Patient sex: M
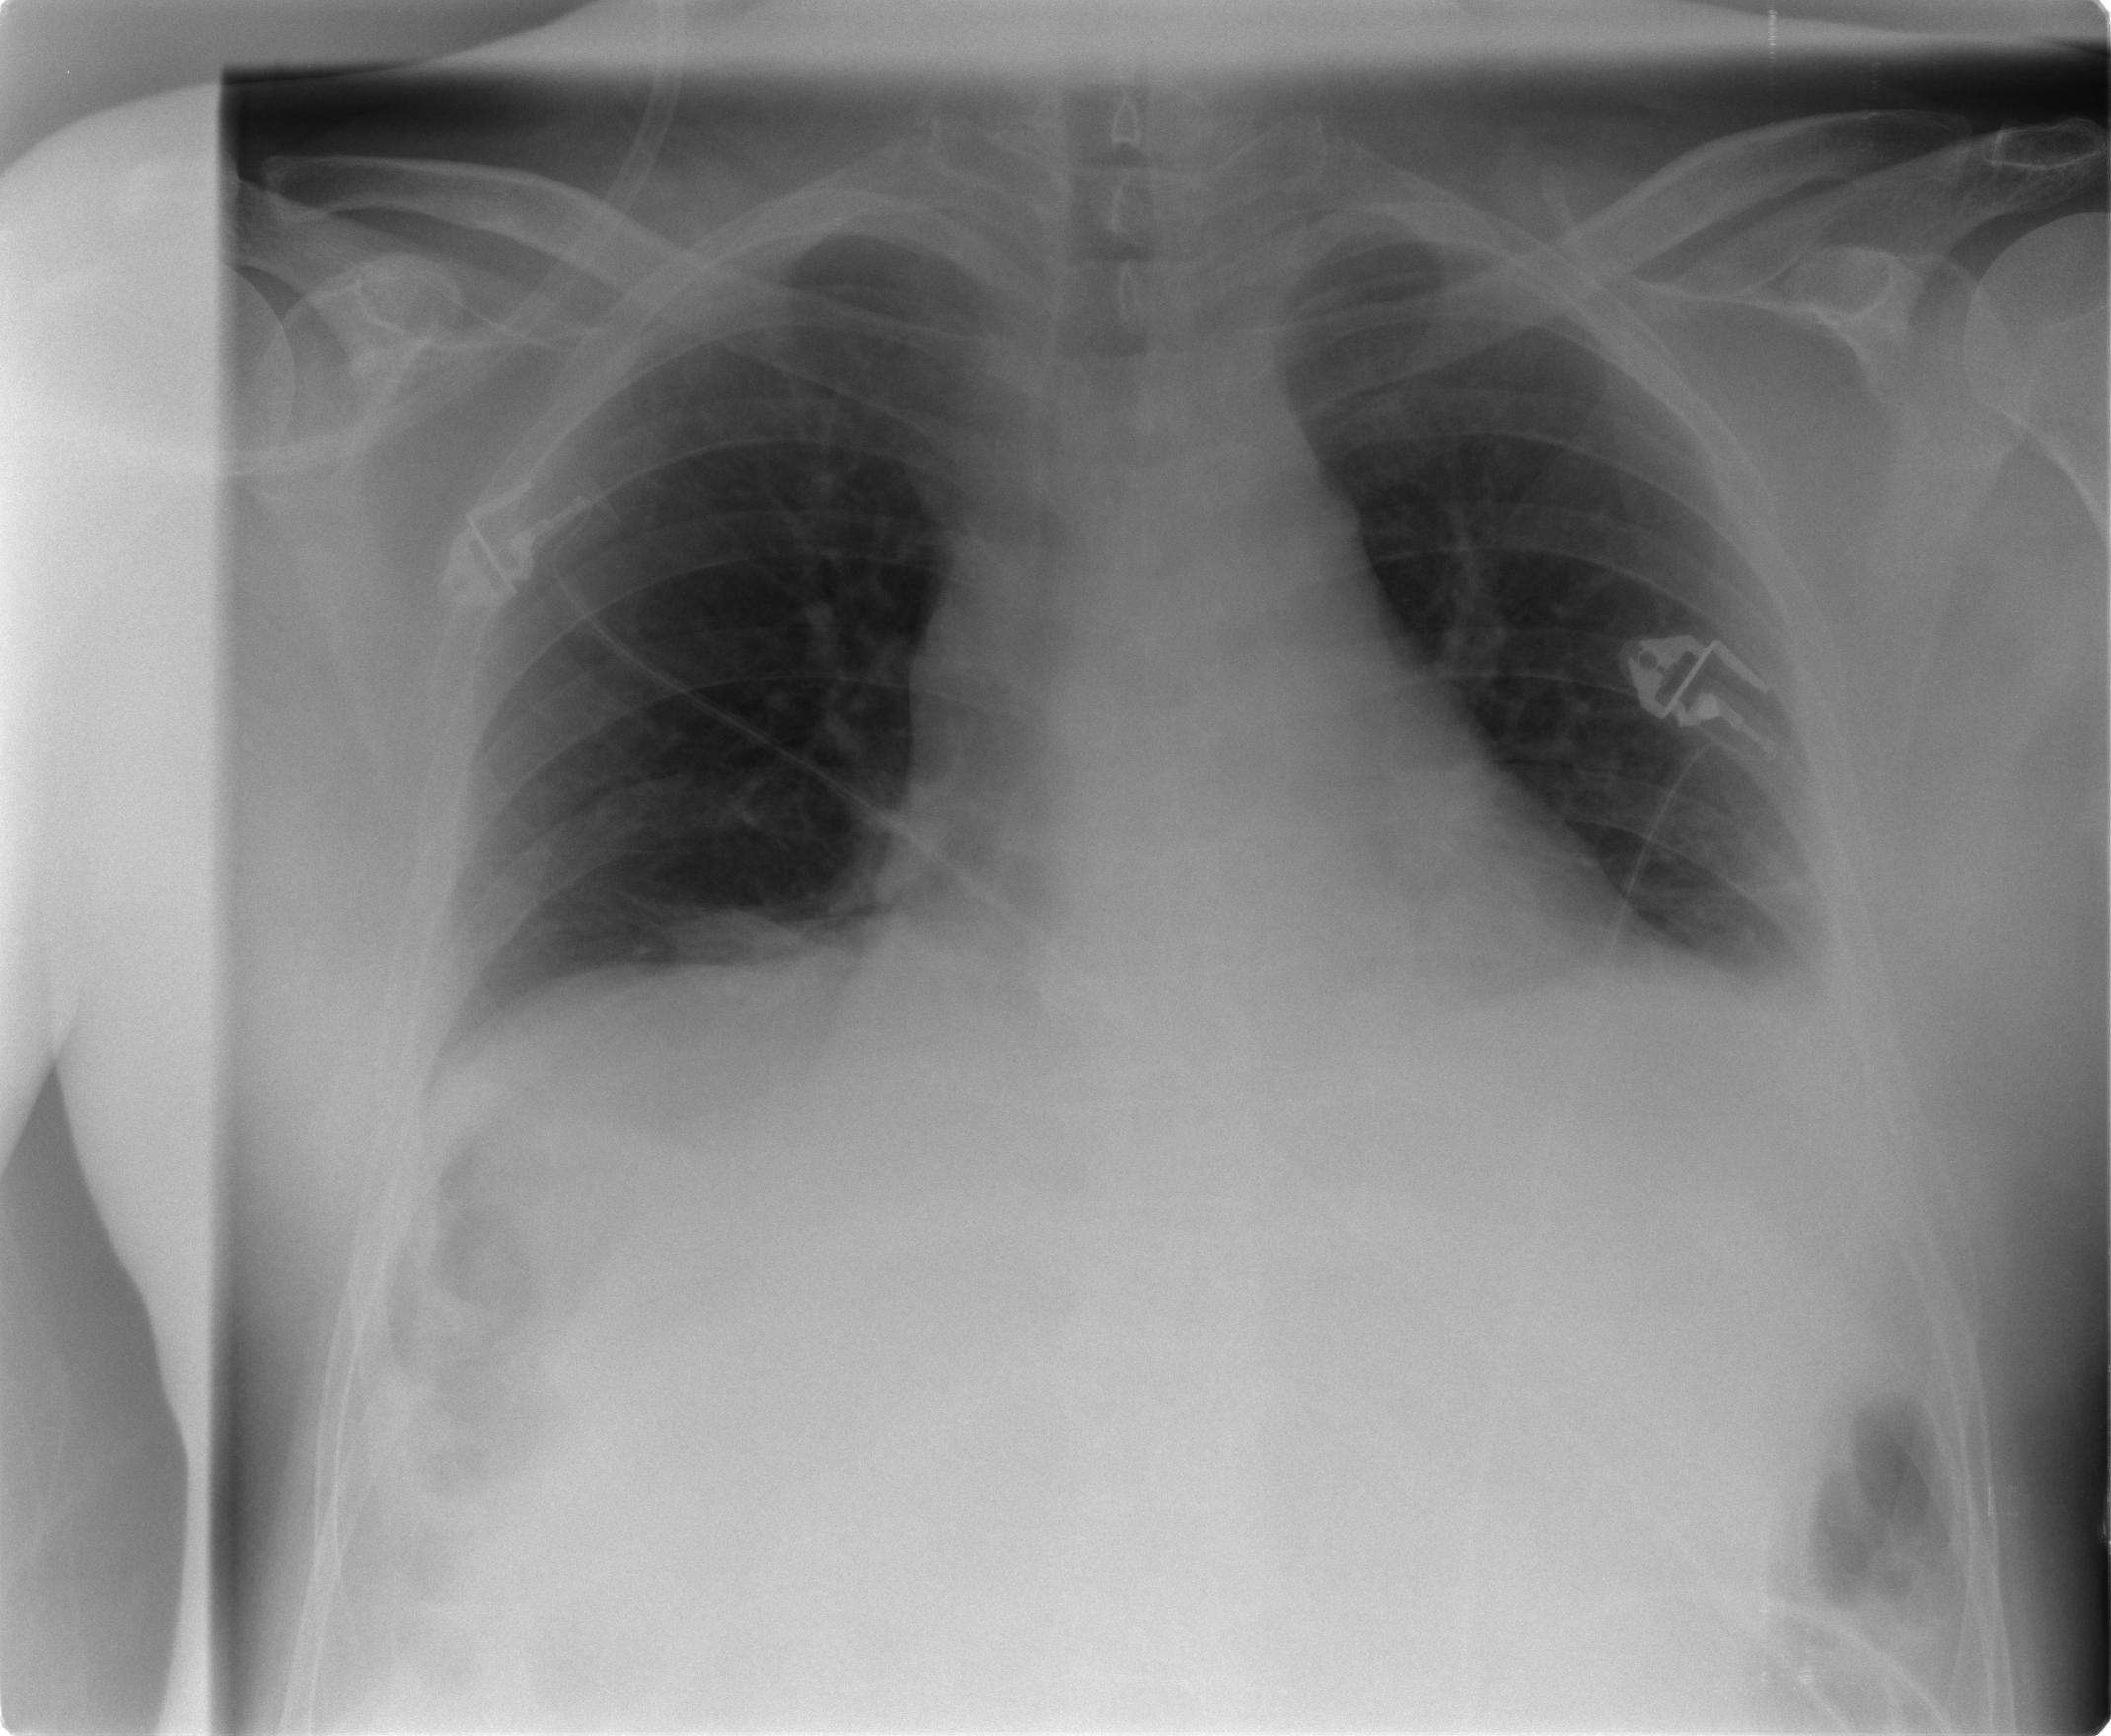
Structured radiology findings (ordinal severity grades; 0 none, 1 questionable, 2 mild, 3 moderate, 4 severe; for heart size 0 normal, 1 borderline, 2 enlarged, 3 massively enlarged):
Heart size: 0
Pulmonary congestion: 1
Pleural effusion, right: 0
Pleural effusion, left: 2
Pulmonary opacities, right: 0
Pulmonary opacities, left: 0
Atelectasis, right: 2
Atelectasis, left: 2